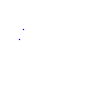
Particle: kaon